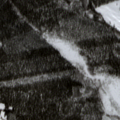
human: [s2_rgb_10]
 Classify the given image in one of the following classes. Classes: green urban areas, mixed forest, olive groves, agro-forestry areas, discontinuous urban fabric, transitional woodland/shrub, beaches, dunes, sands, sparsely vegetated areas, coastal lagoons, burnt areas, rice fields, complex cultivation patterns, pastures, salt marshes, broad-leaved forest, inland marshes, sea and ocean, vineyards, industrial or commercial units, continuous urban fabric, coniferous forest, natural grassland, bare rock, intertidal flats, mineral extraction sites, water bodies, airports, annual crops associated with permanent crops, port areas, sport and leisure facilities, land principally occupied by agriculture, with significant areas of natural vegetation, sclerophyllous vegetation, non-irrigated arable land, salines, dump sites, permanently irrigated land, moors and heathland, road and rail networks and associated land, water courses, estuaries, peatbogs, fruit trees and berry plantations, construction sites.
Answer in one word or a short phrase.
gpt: land principally occupied by agriculture, with significant areas of natural vegetation, coniferous forest, mixed forest, transitional woodland/shrub, peatbogs